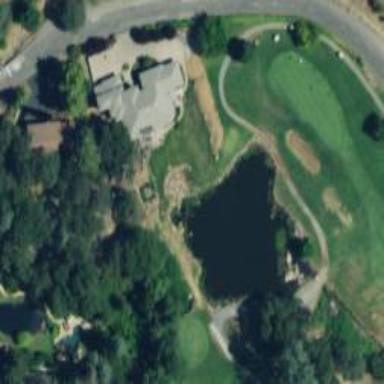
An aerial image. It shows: Picturesque scene of golf course with lateral water hazard.